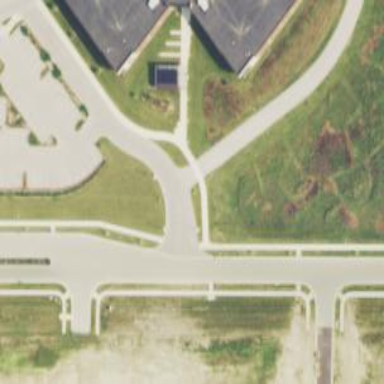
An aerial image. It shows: Marked crossing on the road.